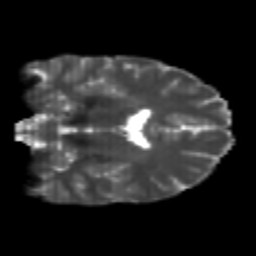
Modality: T2w
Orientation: coronal
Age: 23
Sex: female
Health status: healthy
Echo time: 0.074 s